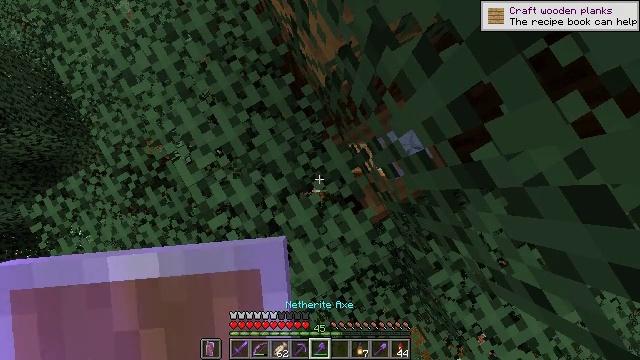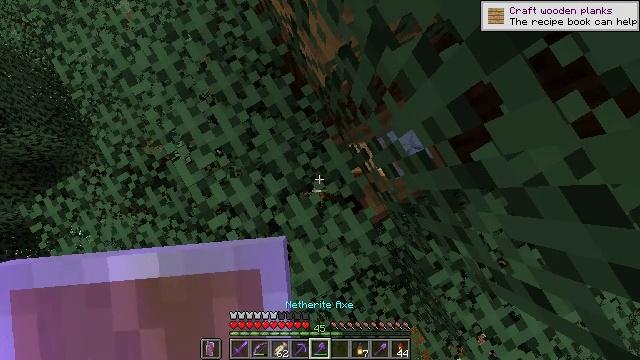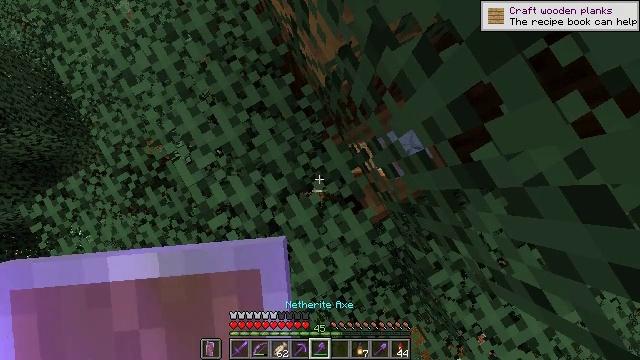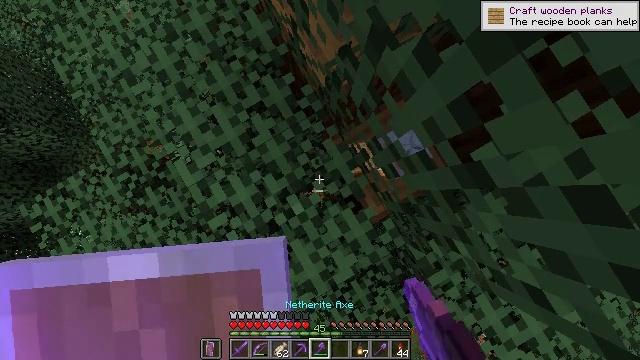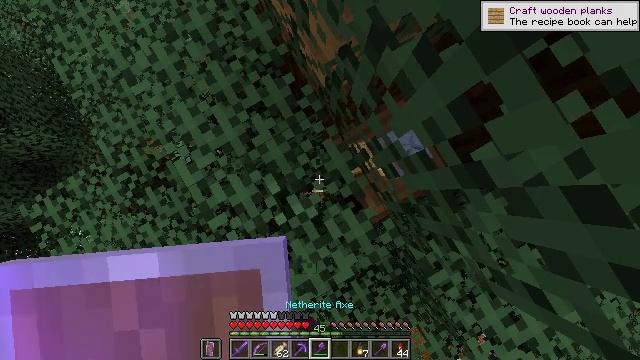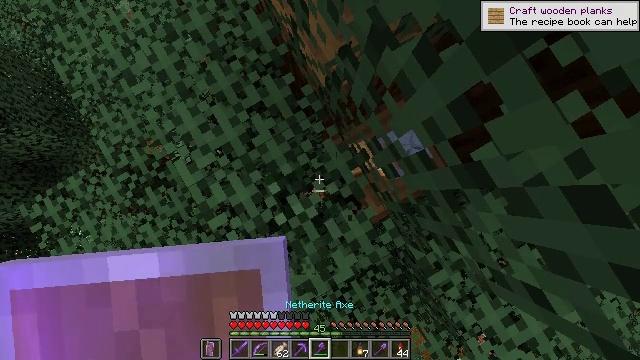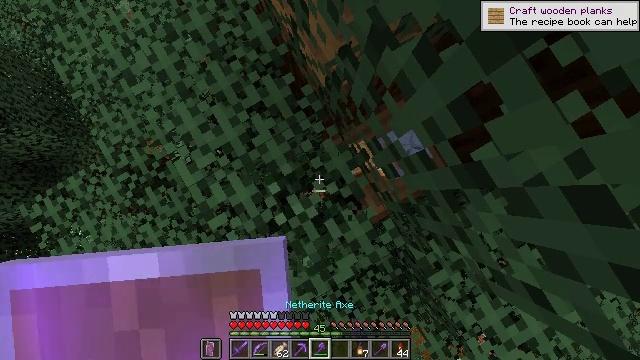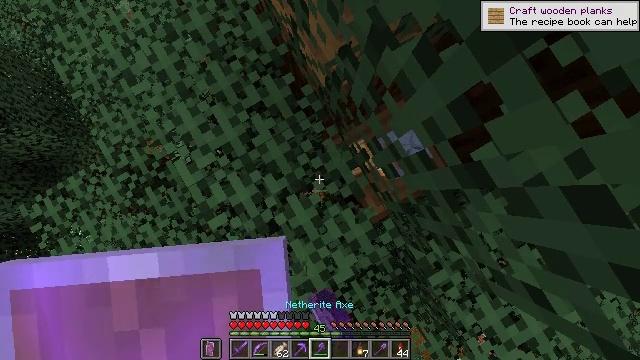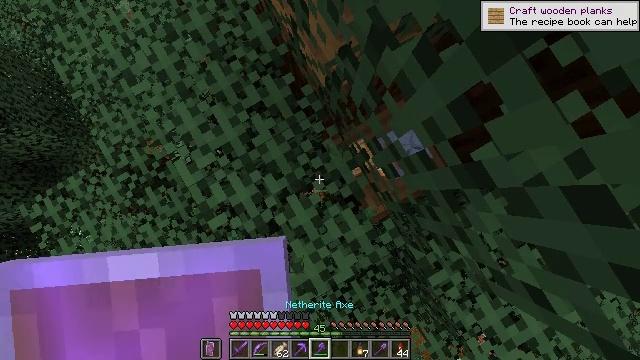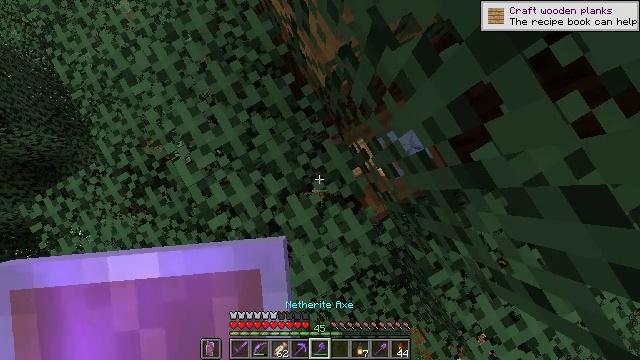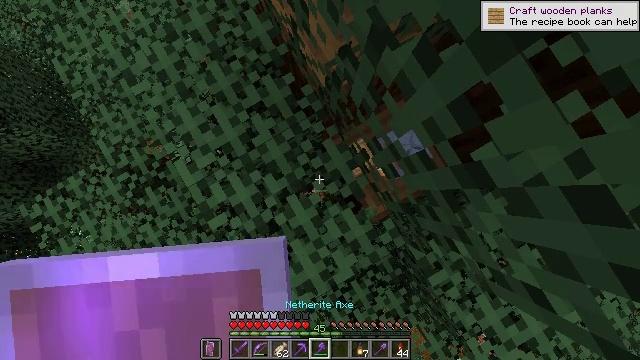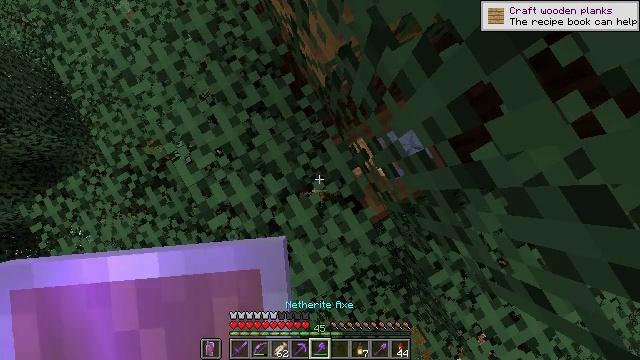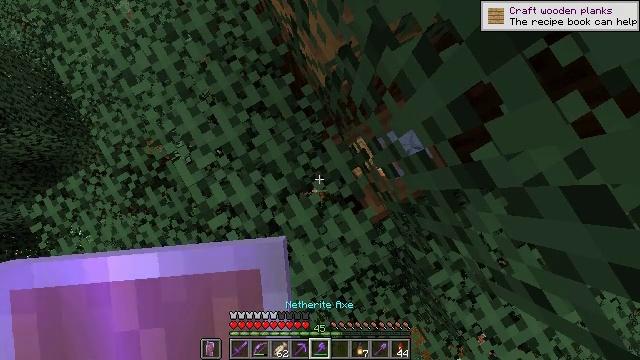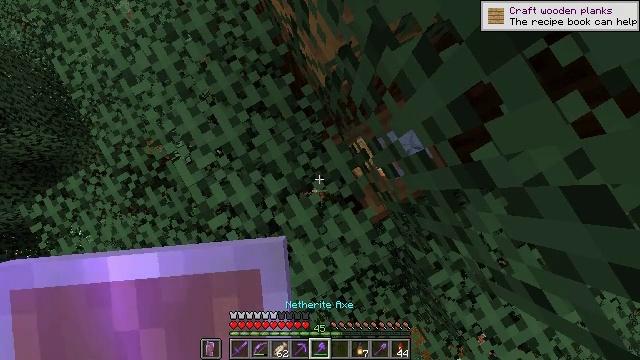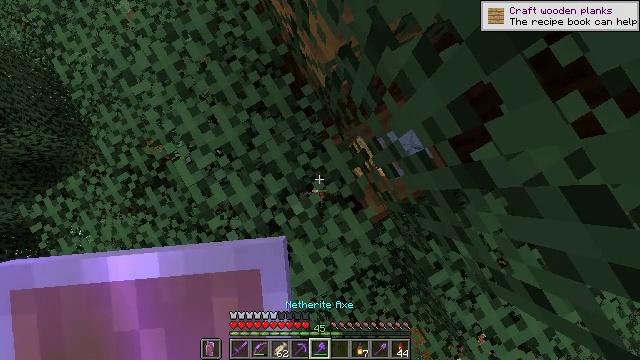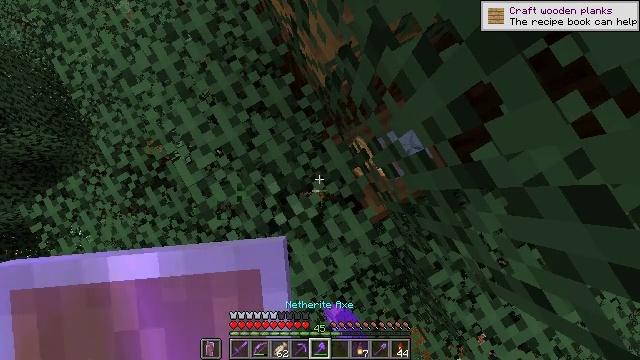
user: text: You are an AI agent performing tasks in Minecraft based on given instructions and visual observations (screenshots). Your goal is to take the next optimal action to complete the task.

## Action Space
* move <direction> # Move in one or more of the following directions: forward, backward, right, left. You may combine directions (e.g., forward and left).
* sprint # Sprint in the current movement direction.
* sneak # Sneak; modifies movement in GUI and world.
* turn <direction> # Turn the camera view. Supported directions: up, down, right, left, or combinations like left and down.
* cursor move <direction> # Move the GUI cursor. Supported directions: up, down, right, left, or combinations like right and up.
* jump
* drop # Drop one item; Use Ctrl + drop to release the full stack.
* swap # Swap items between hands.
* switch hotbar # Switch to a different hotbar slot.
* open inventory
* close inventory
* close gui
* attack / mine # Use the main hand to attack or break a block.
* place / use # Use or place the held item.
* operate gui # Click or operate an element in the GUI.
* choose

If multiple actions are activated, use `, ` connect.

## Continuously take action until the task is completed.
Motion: motion action
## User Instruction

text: Collect spruce leaves for landscaping.
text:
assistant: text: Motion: attack / mine
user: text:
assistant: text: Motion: attack / mine
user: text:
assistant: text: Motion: attack / mine
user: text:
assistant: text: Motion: attack / mine
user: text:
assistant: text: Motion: attack / mine
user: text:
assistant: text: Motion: attack / mine
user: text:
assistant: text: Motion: no_op
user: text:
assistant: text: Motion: no_op
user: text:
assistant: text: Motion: no_op
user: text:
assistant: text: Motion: no_op
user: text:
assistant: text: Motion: no_op
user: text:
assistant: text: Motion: no_op
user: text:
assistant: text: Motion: no_op
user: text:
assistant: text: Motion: attack / mine
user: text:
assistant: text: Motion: attack / mine
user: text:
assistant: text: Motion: attack / mine
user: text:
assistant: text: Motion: attack / mine
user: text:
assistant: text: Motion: attack / mine
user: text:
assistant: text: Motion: attack / mine
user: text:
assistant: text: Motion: attack / mine
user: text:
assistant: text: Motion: attack / mine
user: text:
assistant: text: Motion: attack / mine
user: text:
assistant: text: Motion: attack / mine
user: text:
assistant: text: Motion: attack / mine